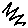
Label: zigzag